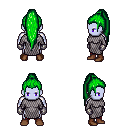
a pixel art fantasy rpg character, male body template, dark elf, purple skin, chain mail, red pants, green extra-long topknot hairstyle, metal gloves, brown shoes, four views (front, back, left, right), 2x2 character sprite sheet, small pixel art, hard edges, no anti-aliasing